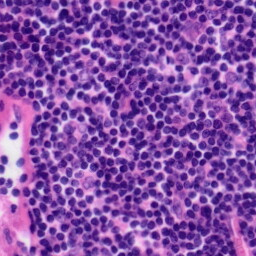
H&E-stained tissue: Tonsil